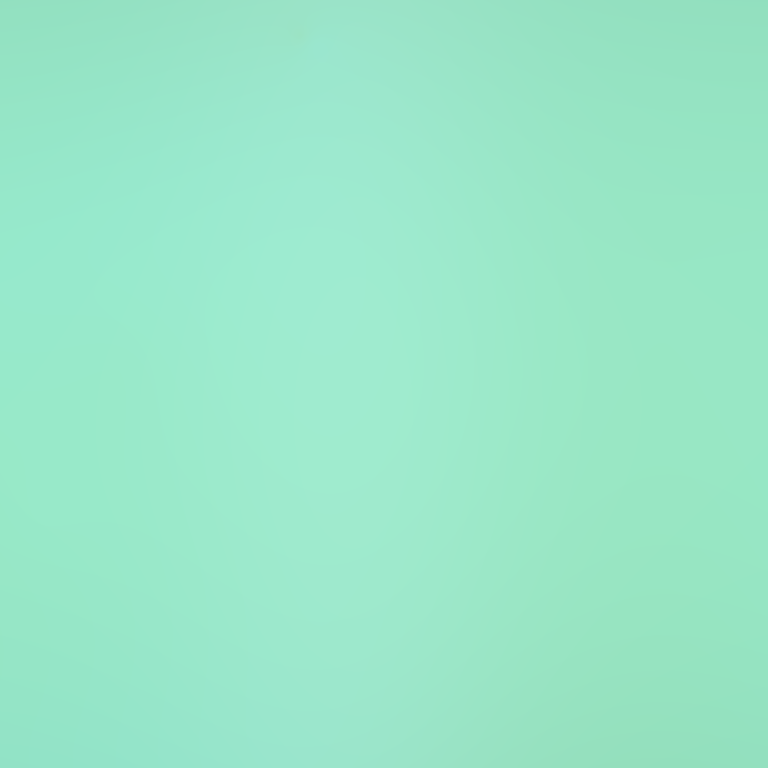
Abstract light effect, smooth blend from soft teal to light cyan, calm atmosphere, uniform glow, no room, no furniture, no objects.